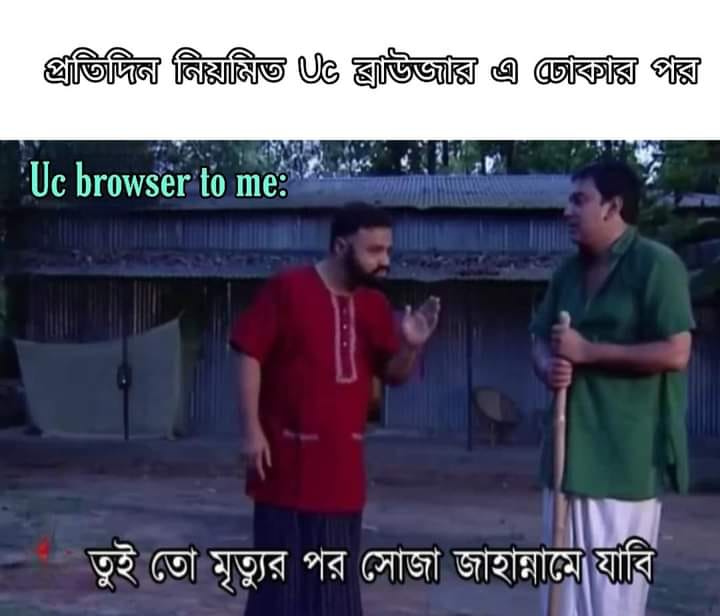
Caption: প্রতিদিন নিয়মিত UC ব্রাউজার এ ঢোকার পর    UC browser to me: তুই তো মৃত্যুর পর সোজা জাহান্নামে যাবি
Label: non-hate